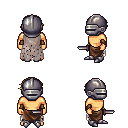
a pixel art fantasy rpg character, male body template, human, tanned skin, gray tattered cape, robe skirt, blonde short bangs hairstyle, metal helm, leather bracers, metal boots, dagger, four views (front, back, left, right), 2x2 character sprite sheet, small pixel art, hard edges, no anti-aliasing